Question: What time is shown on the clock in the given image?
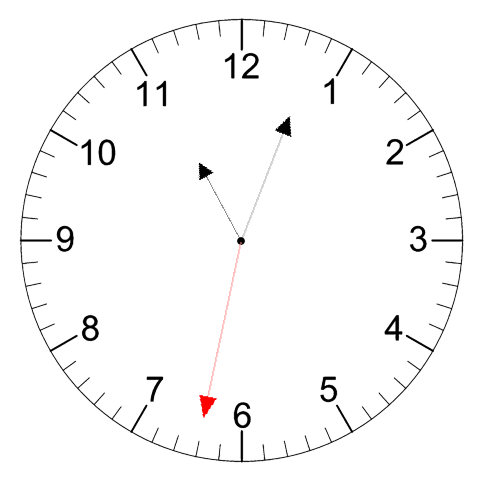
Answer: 11:03:32